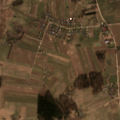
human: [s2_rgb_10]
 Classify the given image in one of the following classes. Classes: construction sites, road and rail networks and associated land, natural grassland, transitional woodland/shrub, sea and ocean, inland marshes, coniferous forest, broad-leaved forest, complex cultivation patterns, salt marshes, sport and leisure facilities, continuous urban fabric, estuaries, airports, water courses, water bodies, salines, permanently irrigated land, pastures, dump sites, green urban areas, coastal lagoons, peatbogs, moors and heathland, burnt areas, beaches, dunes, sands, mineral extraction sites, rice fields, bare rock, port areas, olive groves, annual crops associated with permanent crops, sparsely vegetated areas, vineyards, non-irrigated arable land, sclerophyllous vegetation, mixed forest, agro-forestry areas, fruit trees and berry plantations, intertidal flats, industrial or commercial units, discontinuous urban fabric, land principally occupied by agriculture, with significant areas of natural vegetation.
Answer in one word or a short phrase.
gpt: discontinuous urban fabric, non-irrigated arable land, pastures, complex cultivation patterns